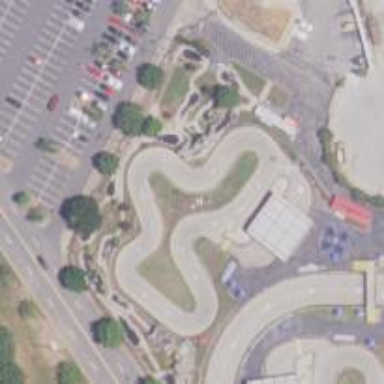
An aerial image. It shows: Karting raceway road for racing enthusiasts.